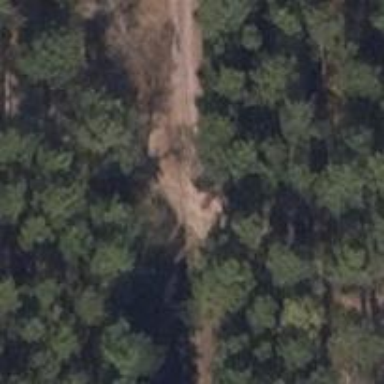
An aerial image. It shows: Gravel track with Grade 3 quality.